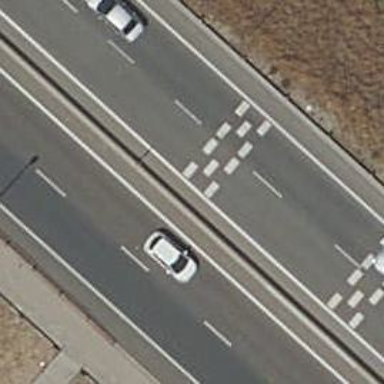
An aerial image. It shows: Traffic calming measure in place: rumble strips.